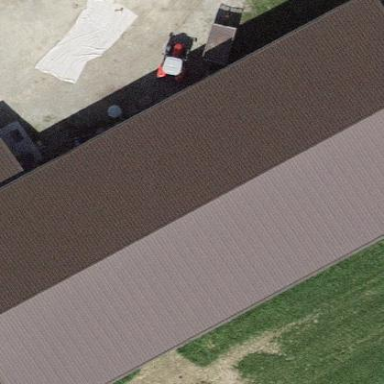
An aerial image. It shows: Cowshed building.